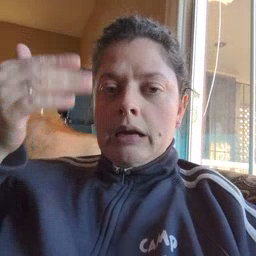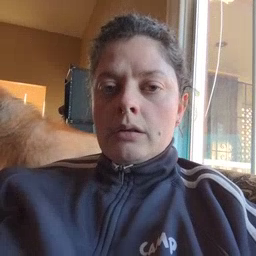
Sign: flag